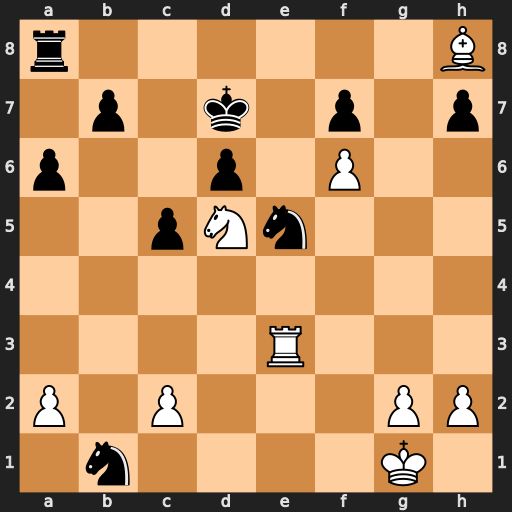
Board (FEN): r6B/1p1k1p1p/p2p1P2/2pNn3/8/4R3/P1P3PP/1n4K1
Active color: w
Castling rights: -
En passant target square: -
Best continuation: Nb6+ Kc6 Nxa8